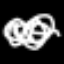
Label: squiggle